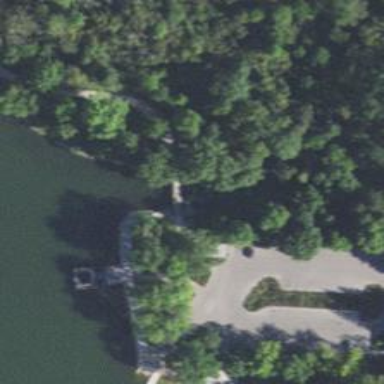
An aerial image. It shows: Historic footway bridge.